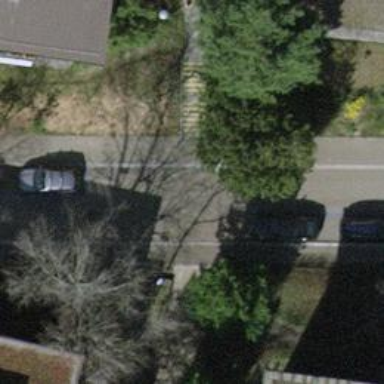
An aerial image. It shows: Road with steps.